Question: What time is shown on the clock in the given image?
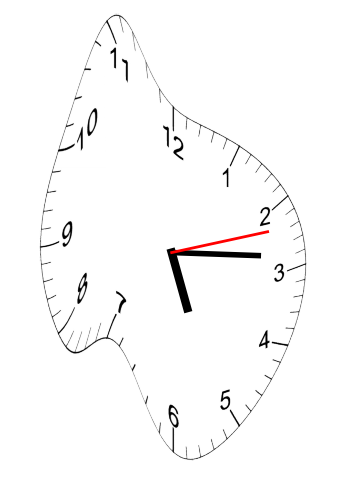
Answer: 05:14:12